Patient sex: M
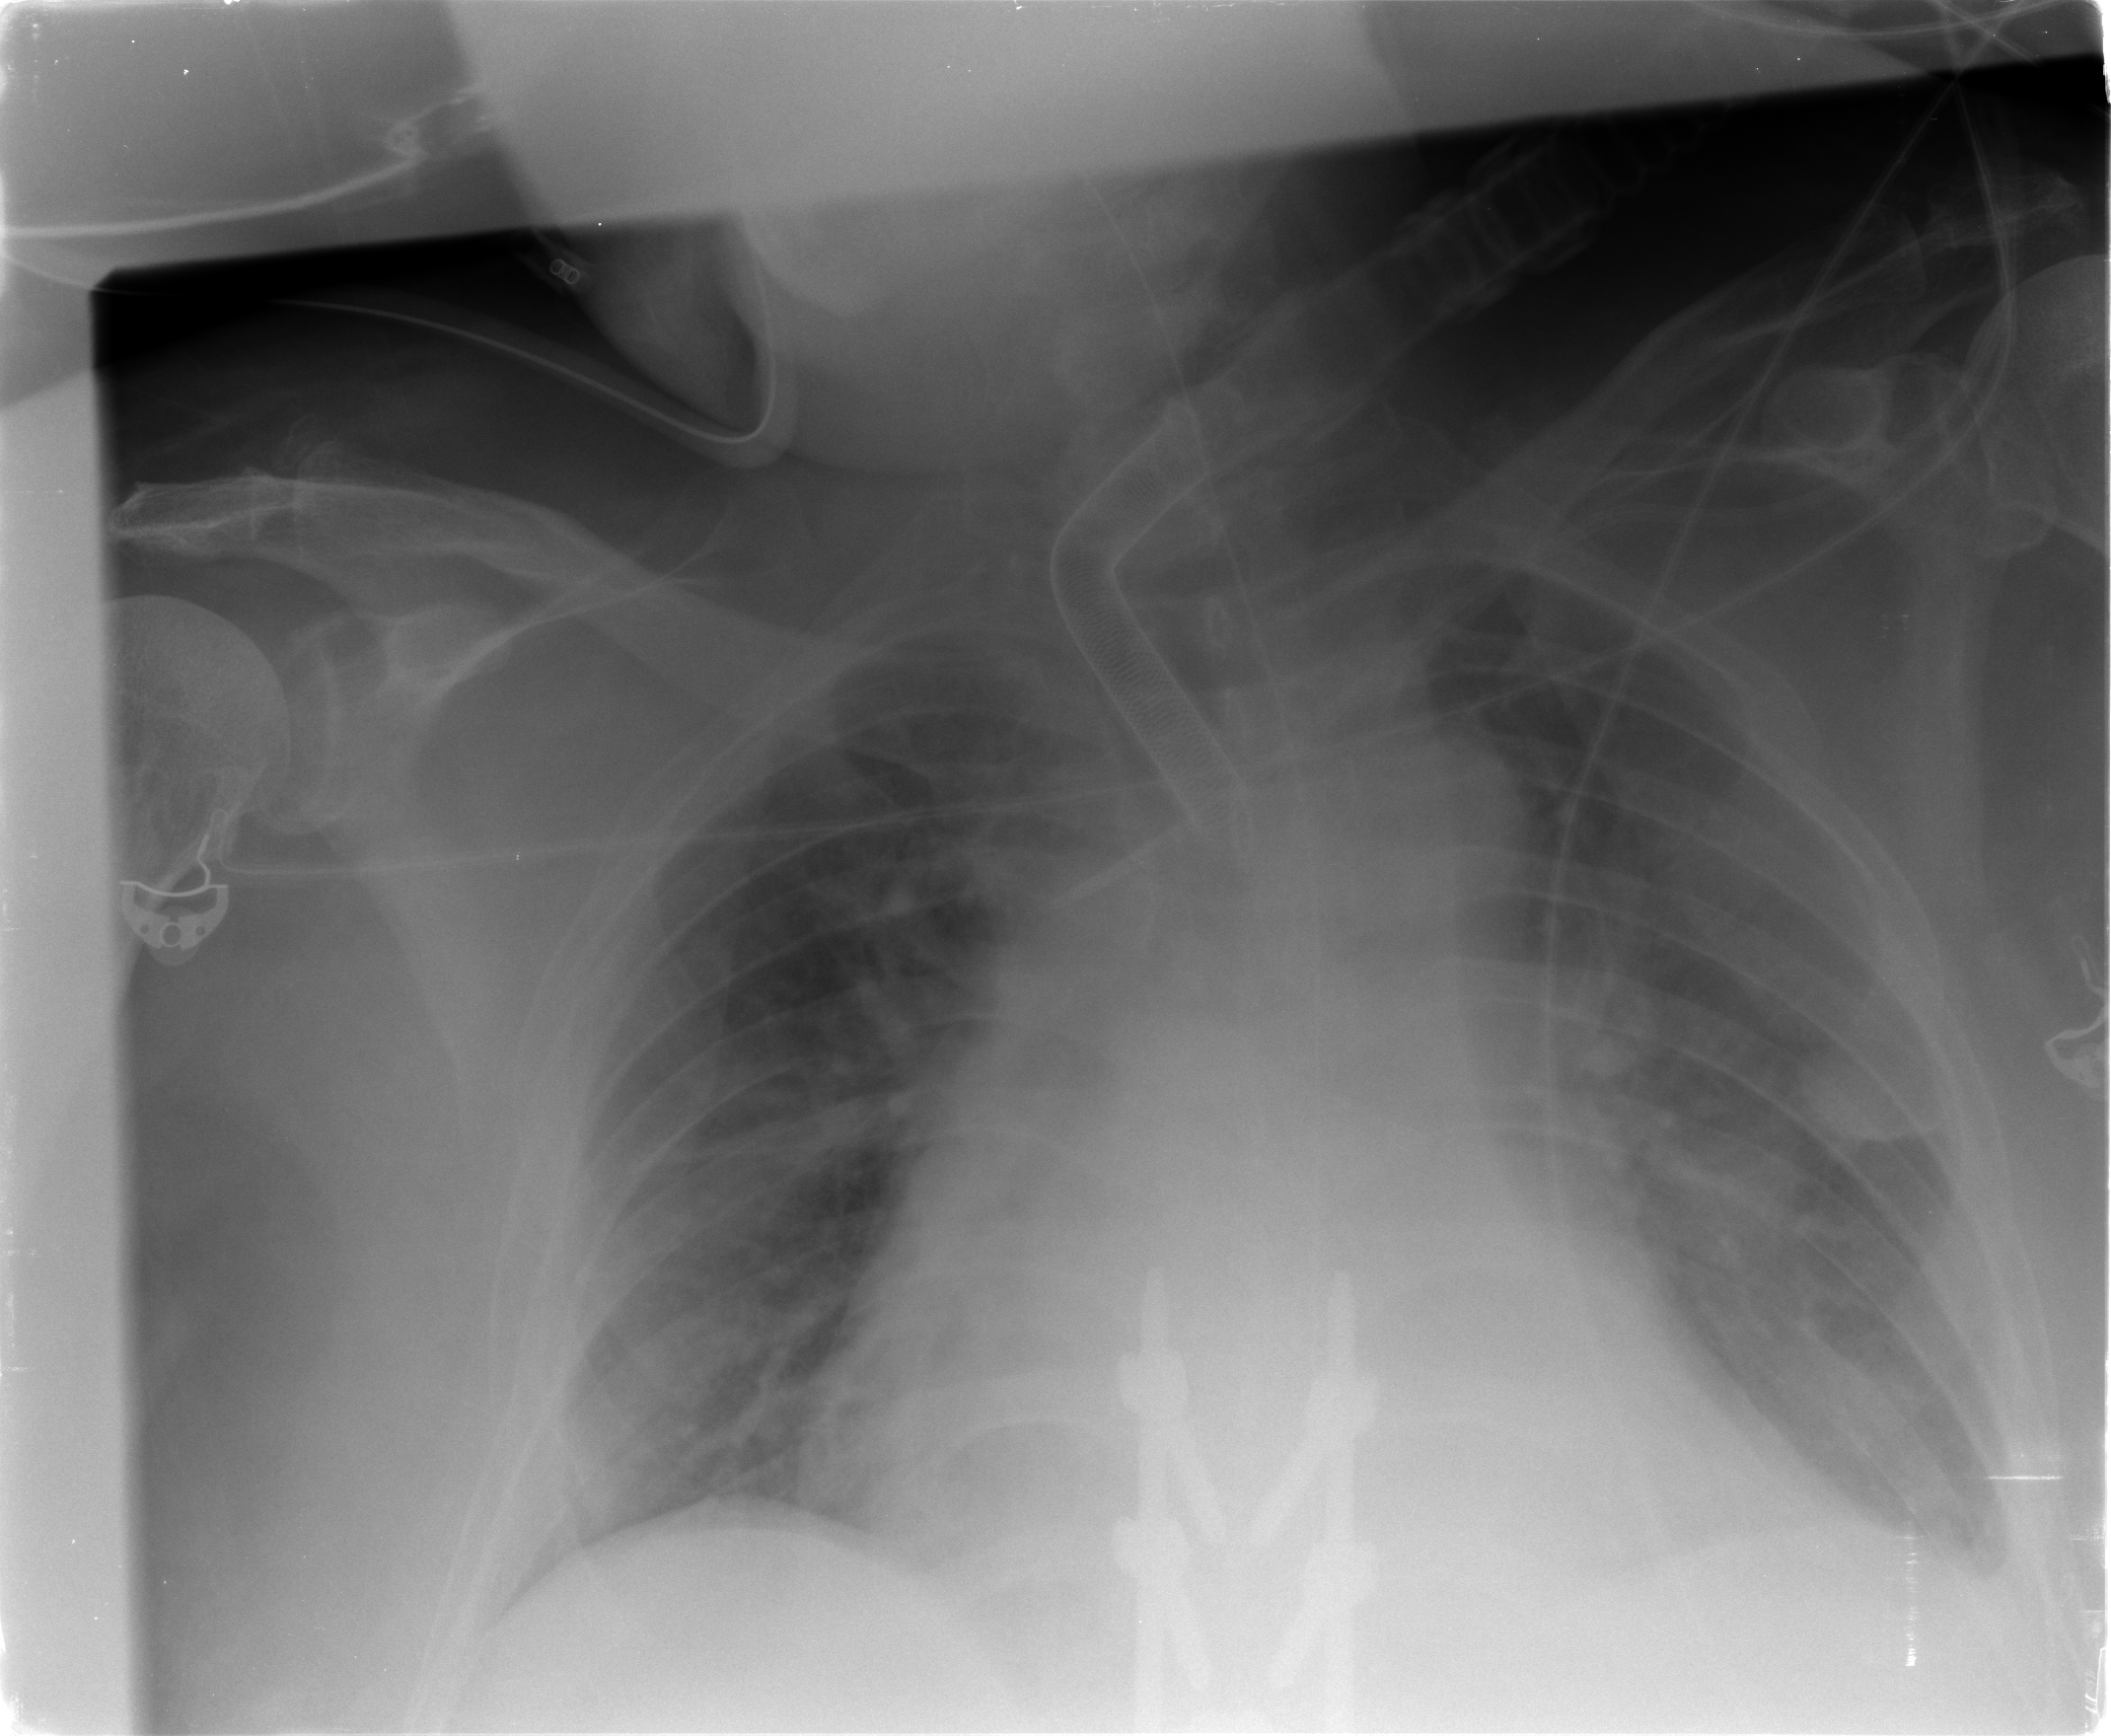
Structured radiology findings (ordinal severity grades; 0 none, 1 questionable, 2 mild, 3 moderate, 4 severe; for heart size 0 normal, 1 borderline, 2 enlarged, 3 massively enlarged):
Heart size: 2
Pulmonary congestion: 2
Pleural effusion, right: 1
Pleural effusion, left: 2
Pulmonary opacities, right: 0
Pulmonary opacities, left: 0
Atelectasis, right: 2
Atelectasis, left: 2